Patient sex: F
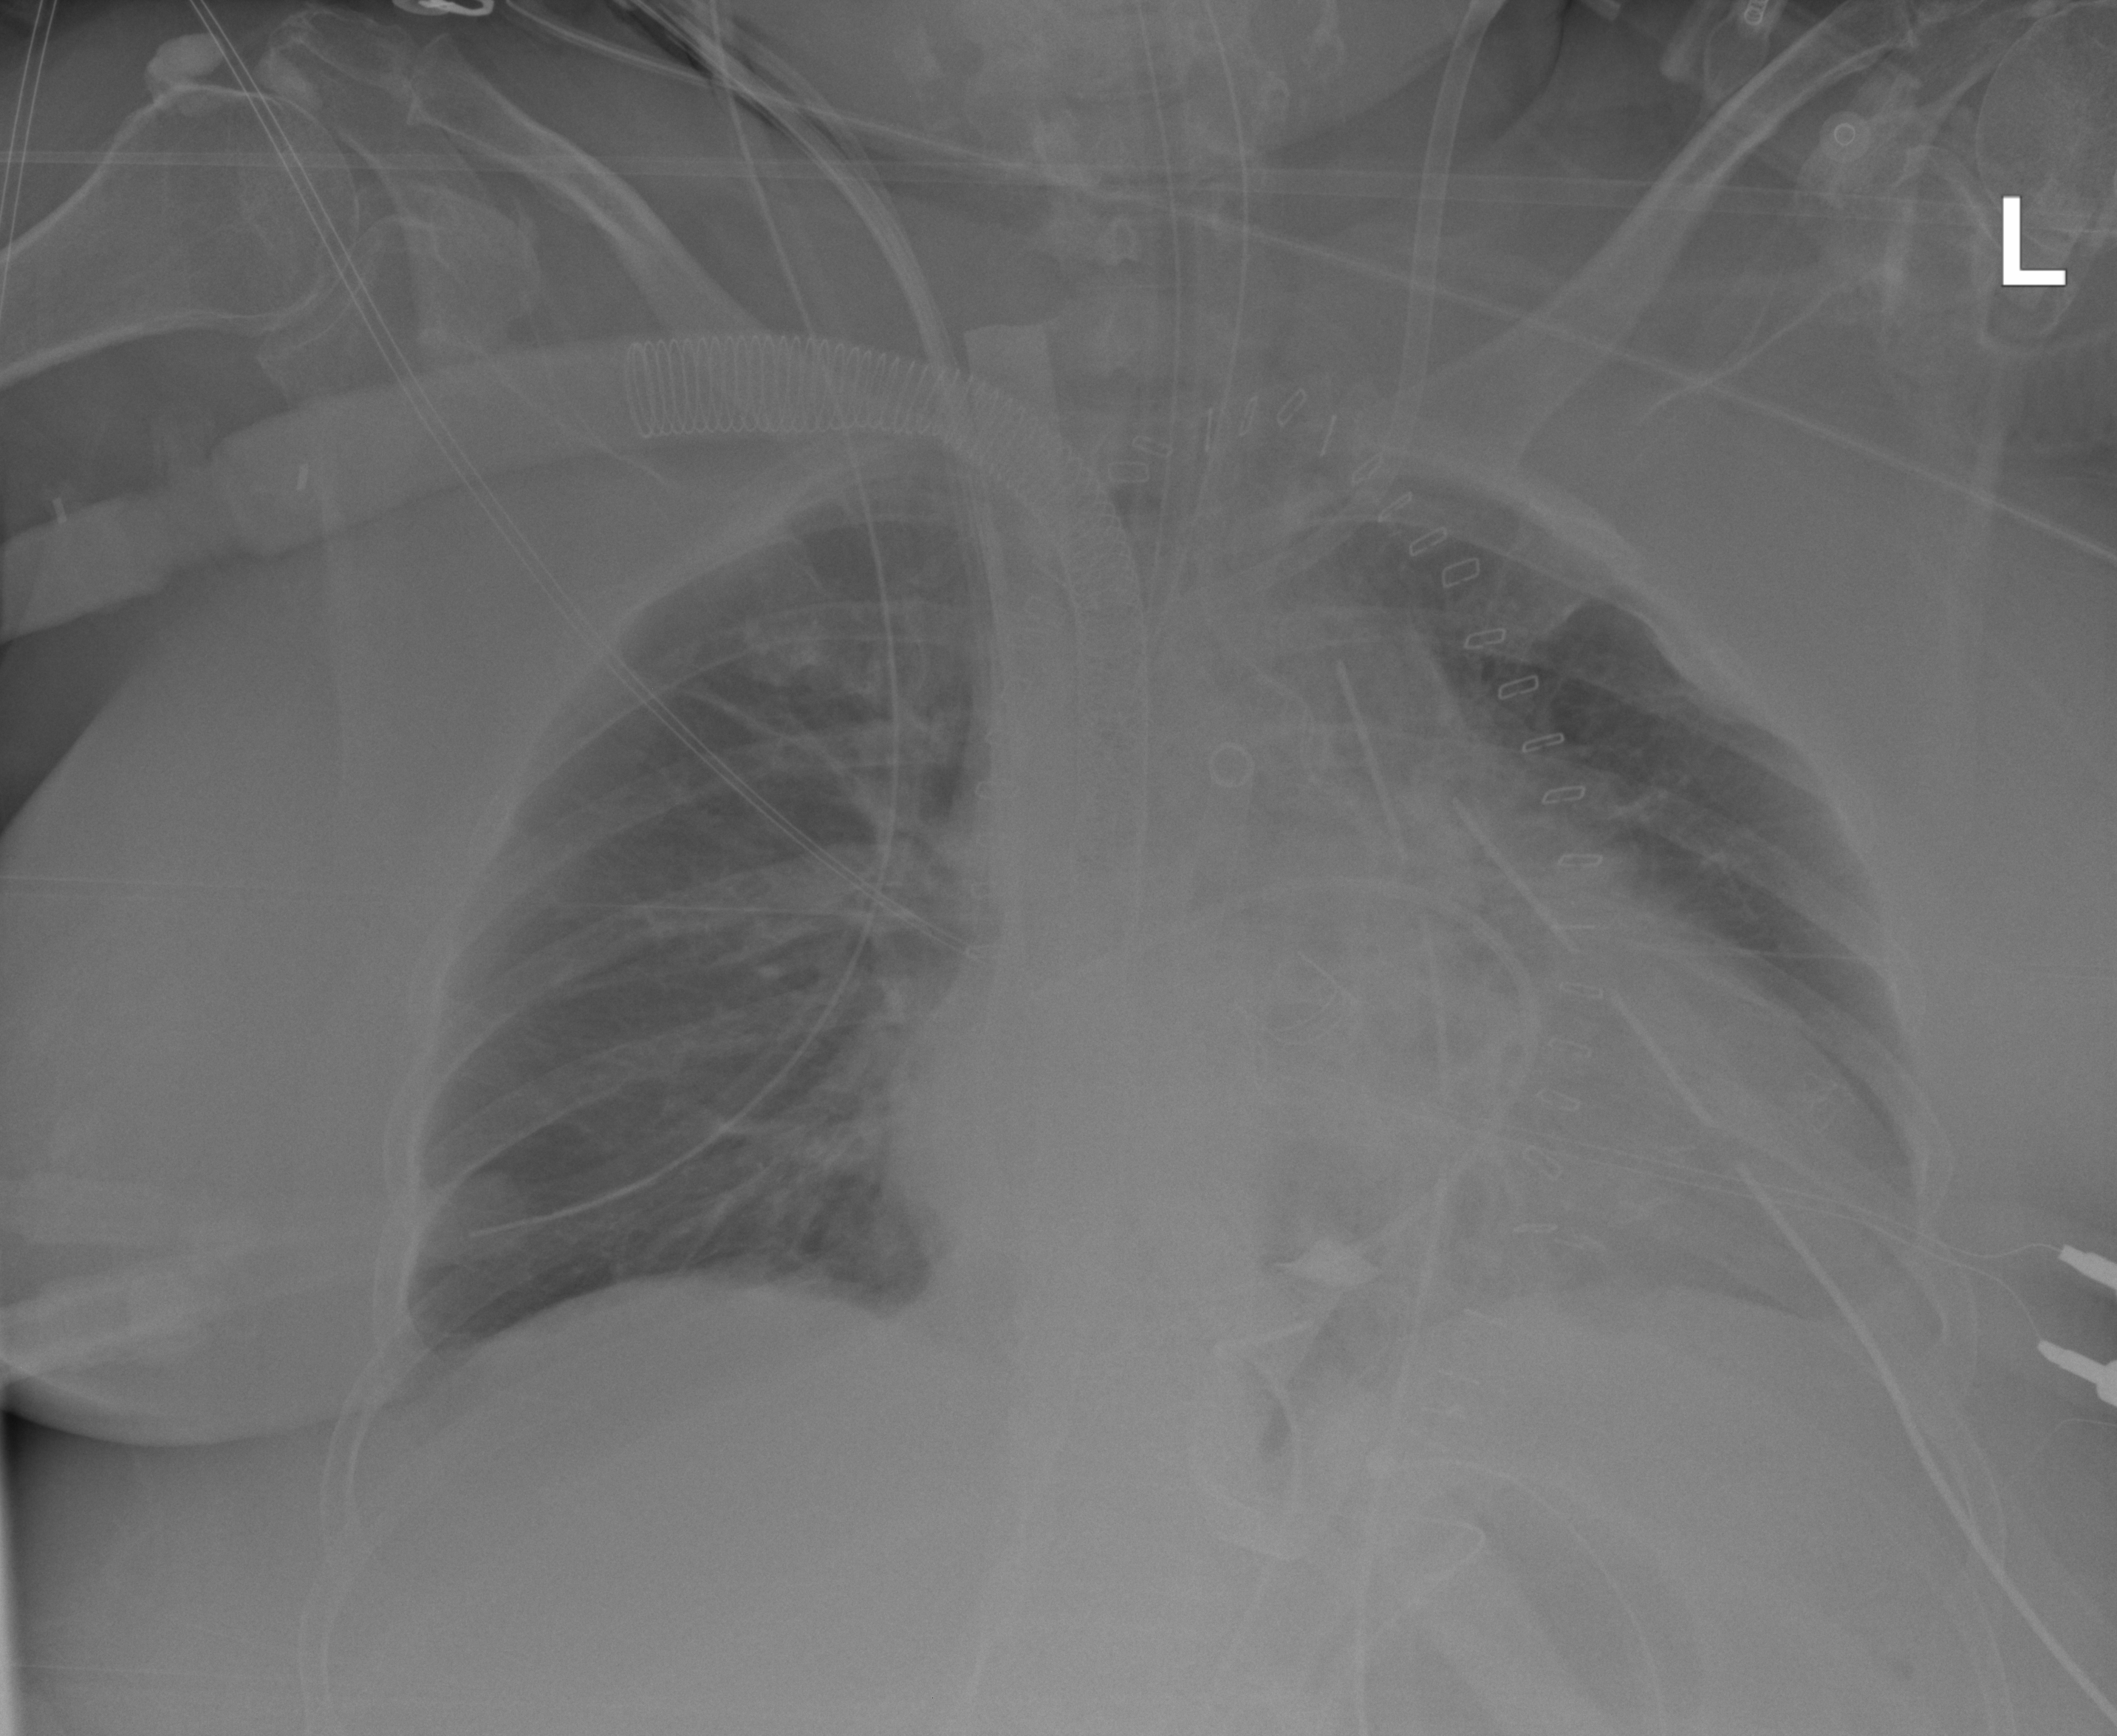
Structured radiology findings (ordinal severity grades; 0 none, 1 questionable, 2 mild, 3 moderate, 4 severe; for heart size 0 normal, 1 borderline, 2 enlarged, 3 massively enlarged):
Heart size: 2
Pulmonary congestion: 0
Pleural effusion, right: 0
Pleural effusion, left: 2
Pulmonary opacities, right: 0
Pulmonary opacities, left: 0
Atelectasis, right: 1
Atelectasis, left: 1